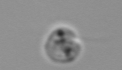
Label: Amoeba